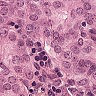
Metastatic tissue present: yes